Question: I would like to display data from the Firestore database into my mobile app using the Swift TableView however I am stuck with the coding.
'''
import UIKit
import Firebase
import FirebaseAuth
import FirebaseFirestore
class BookListViewController: UIViewController {
var bookCollectionRef: CollectionReference!
var books = [Books]()
var id: String
var bookAuthor: String
var bookSummary: String
var bookTitle: String
override func viewDidLoad() {
super.viewDidLoad()
bookCollectionRef = Firestore.firestore().collection("bookData")
bookCollectionRef.getDocuments { [weak self] (snapshot, error ) in
if let err = error {
debugPrint("Error fetching docs: \(err)")
} else {
guard let snap = snapshot else {return}
for document in snap.documents {
let data = document.data()
_ = data[self?.bookAuthor ?? <#default value#>] as? String ?? "Anonymous"
_ = data[self?.bookSummary] as? String ?? ""
_ = data[self?.bookTitle] as? String ?? ""
'''
The collection that I wanted to display is the bookData:

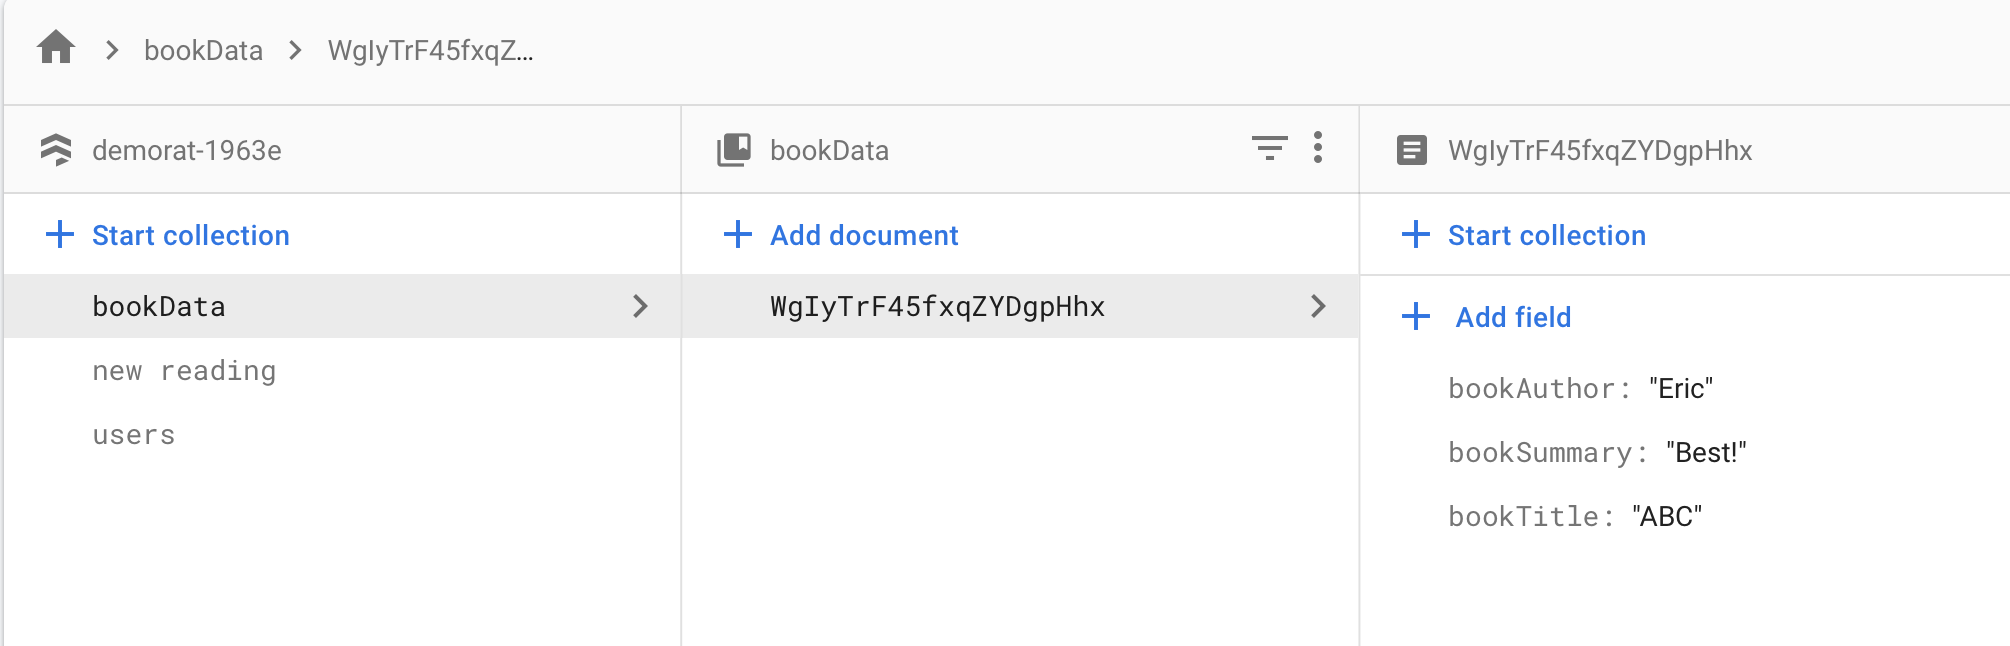
Answer: I think you forget to append your books array with fetched data and don't forget to reload tableview.
Try this code:
'''
else {
if let snapshot = snapshot {
for document in snapshot.documents {
let data = document.data()
let author = data["bookAuthor"] as? String ?? ""
let title = data["bookTitle"] as? String ?? ""
let summary = data["bookSummary"] as? String ?? ""
let newBook = (bookAuthor:author,booktitle:title,bookSummary:summary)
self.books.append(newBook)
}
self.tableview.reloadData()
'''